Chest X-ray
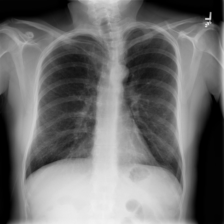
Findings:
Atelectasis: negative
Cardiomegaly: negative
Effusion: negative
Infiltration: negative
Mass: negative
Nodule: negative
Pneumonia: negative
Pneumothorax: negative
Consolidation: negative
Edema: negative
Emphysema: negative
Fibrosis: negative
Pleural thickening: negative
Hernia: negative